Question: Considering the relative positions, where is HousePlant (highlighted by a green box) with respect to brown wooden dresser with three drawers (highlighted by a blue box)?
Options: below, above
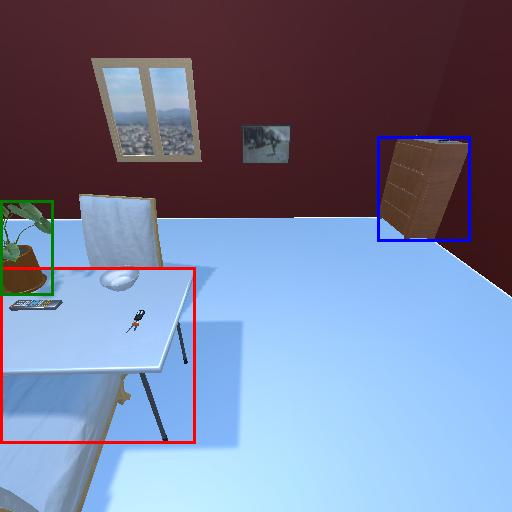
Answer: below